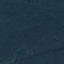
Land use / land cover: Forest